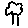
Label: tree